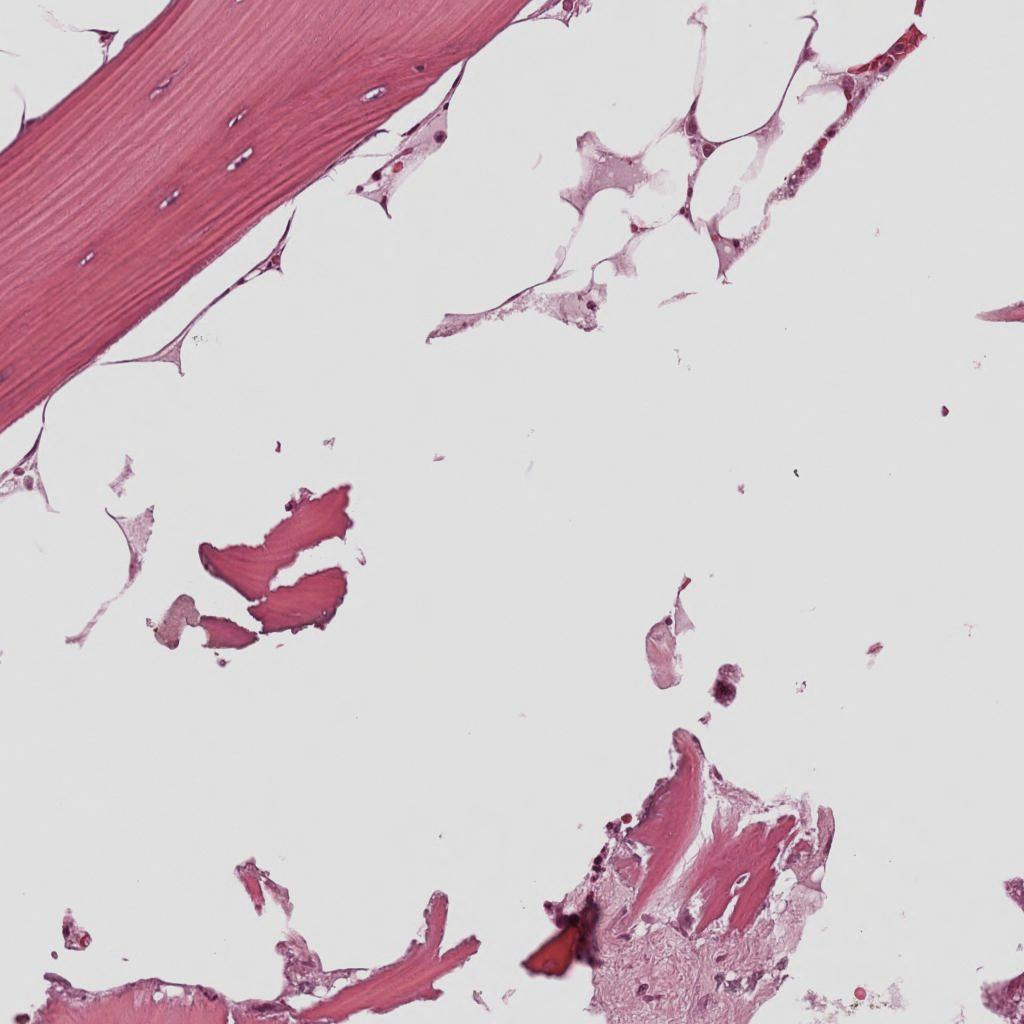
Label: Non-Tumor